Question: From <URL>:
> "A directed graph is called weakly connected if replacing all of its directed edges with undirected edges produces a connected (undirected) graph"
Is this accurate?

The above graph is connected when all directed edges are replaced with undirected edges.But there is no path between B to D or D to B which violates the weakly typed property..Am i right?
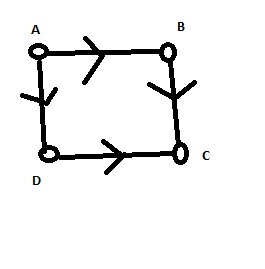
Answer: Yes, that's the definition that seems to be used most places. Another wording of it from some <URL>,
> A weakly connected component is a maximal group of nodes that are mutually reachable by violating the edge directions.